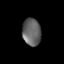
Tissue: skin
Cell type: Epithelial cells
Senescence score: 0.2467
Nuclear area (px): 494
Mean DAPI intensity: 99.571